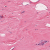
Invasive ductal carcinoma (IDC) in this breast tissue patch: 0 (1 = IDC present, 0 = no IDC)